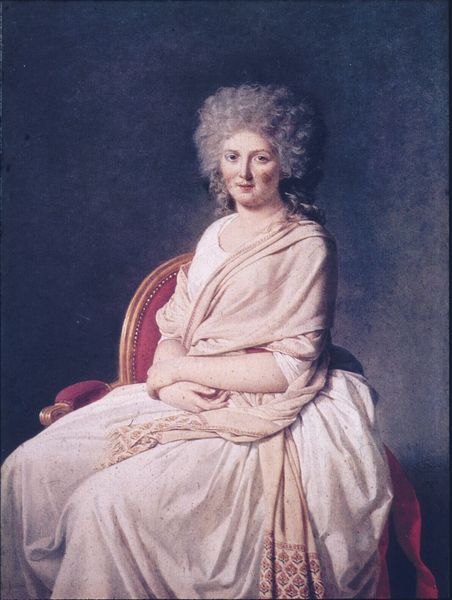
Titel: Portrait d'Anne-Marie-Louise Thélusson, comtesse de Sorcy
Künstler: Jacques Louis David
Standort: München
Institution: Neue Pinakothek
Schlagwörter: blau, gemälde, hand, haut, schatten, umhang, weiß, ocker, sitzen, ausschnitt, braun, frankreich, frau, frisur, grau, haar, hintergrund, holz, kleid, licht, mund, nacht, nase, schwarz, stirn, stuhl, blick, dame, rose, rot, schal, tuch, beige, muster, rock, schleife, alt, jung, alte, arm, arme, augen, band, barock, blass, bluse, falten, gesicht, leinen, samt, spitze, bildnis, hals, hände, portrait, porträt, fransen, gewand, gold, haare, realismus, reich, sessel, sitzend, stickerei, stoff, frontal, lippen, locken, madame, puder, rokoko, rosa, rouge, schön, seide, beine, perücke, schärpe, lächeln, schleppe, wangen, armlehne, lehne, backen, farbe, monochrom, thron, einfach, polster, pupillen, sitzt, faltenwurf, holzrahmen, schoß, nägel, nieten, stola, schmutz, lehnstuhl, münchen, schlicht, lockig, portait, revolution, posieren, portrai, gedreht, flecken, verschränkt, rücklehne, portät, antik, neutral, bäckchen, adlige, herrscherin, fürstin, polsterstuhl, david, marie, rote, neue pinakothek, perrücke, sessellehne, graue haare, grauhaarig, geand, louis, amre, polstermöbel, häßlich, jacques louis david, jacques, klaied, perüke, jean louis, jacques louis, jacques louis daivid, jacques louis davide, keine staffage, mdm., medamme, thelusson, roter stuhl, samtrot, maie, beigte